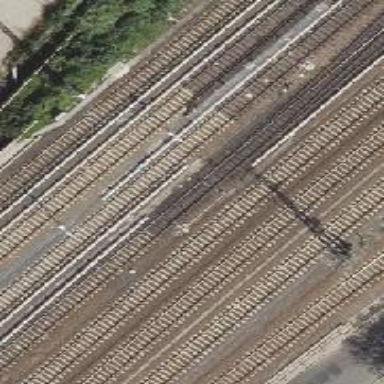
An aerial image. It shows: Bridge over electrified railway with contact lines.